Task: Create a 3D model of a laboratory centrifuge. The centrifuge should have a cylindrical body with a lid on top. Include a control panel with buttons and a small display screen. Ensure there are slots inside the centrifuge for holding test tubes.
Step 10:
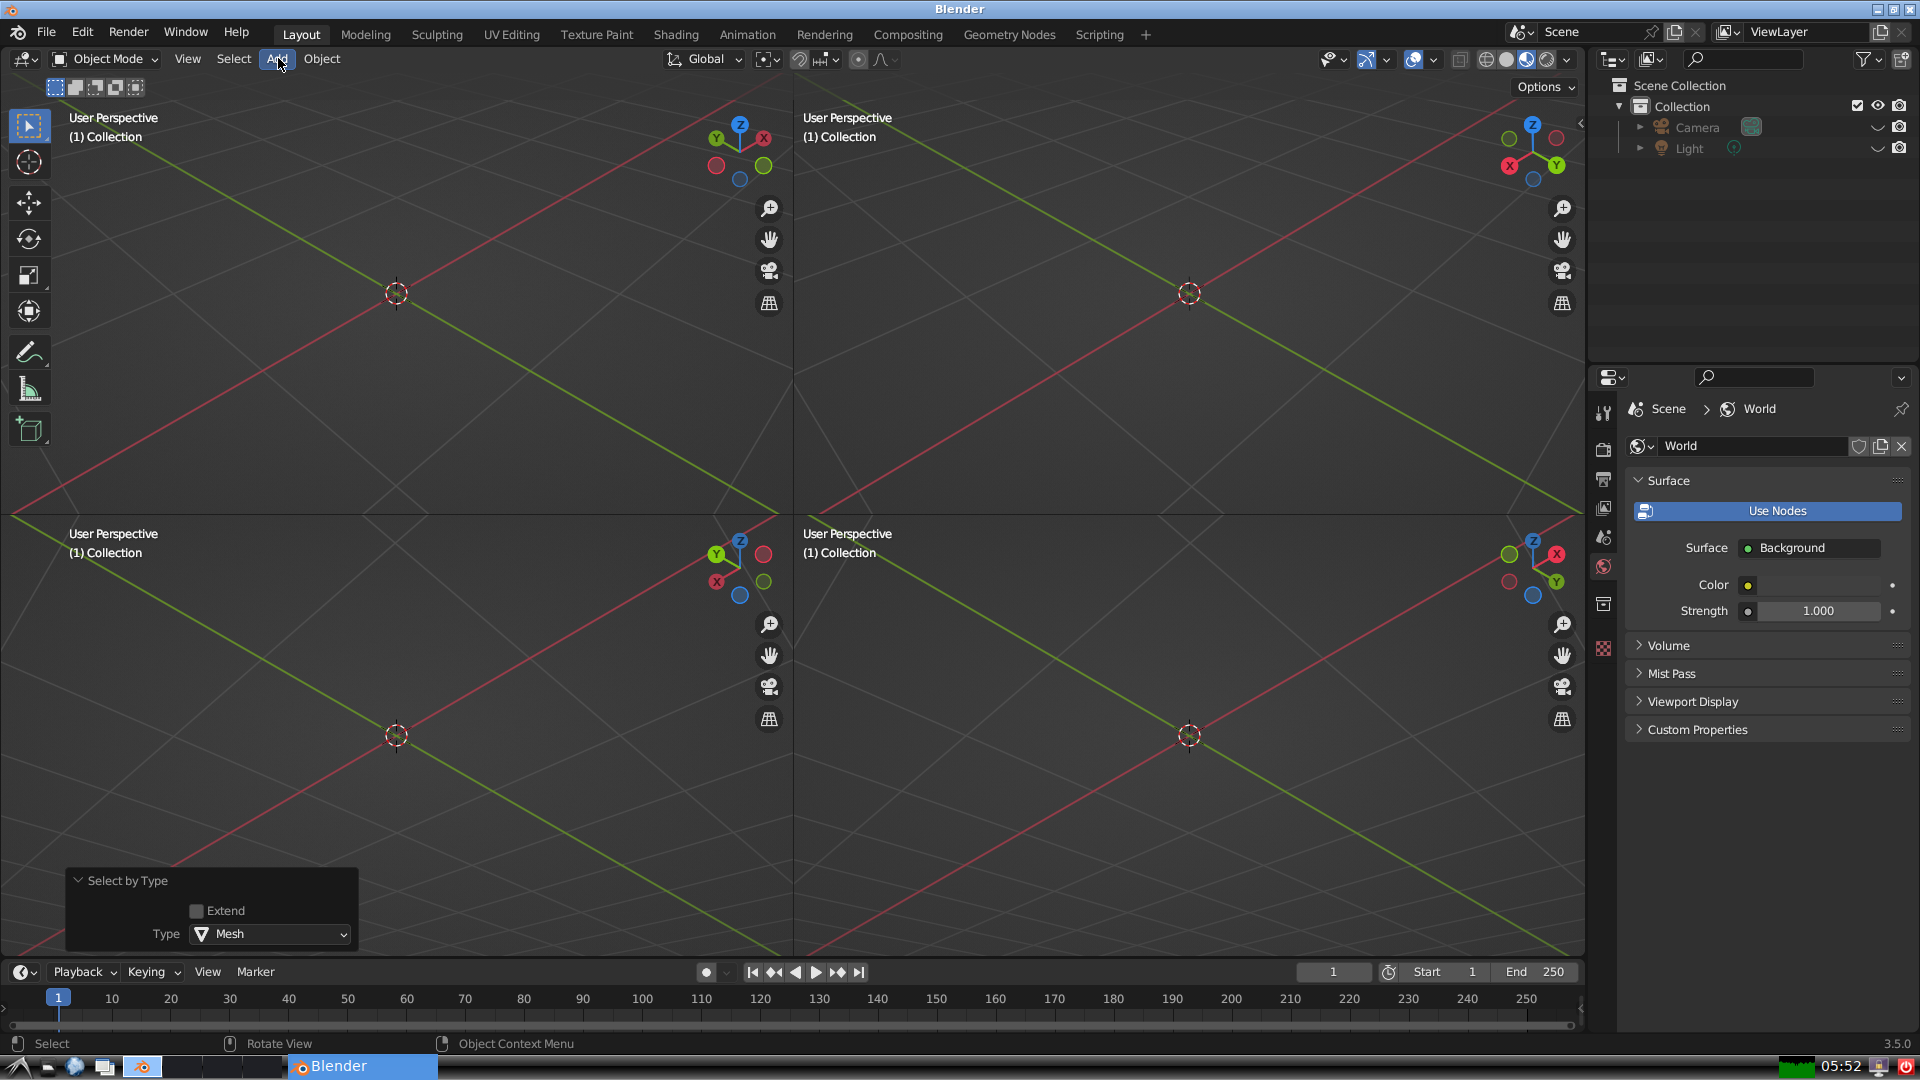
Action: click: no